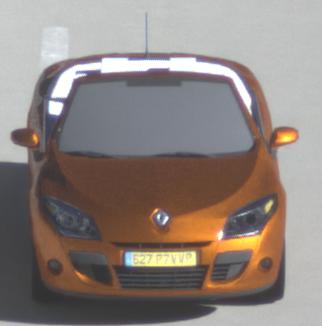
Make: Renault
Model: Mégane Coupé-Cabriolet 1.6 16V 110
Detailed model: Mégane (III) Coupé-Cabriolet
Model produced from: 2010/06
Model produced until: 2013/03
Doors: 2
Color: orange
Road condition: dry road
Daytime: morning or afternoon
Contrast: high contrast